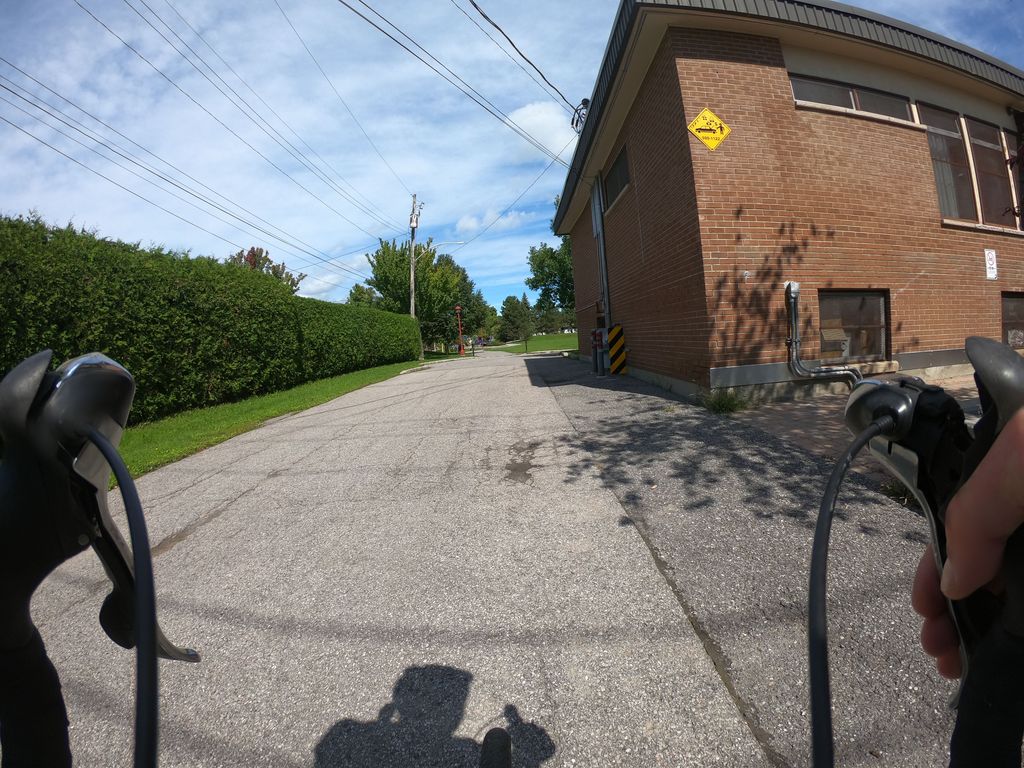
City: ottawa-gatineau